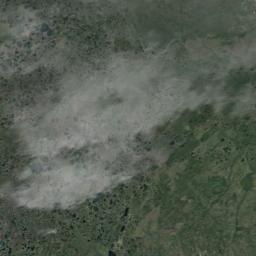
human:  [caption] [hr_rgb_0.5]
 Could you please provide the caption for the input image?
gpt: There is a little thin cloud above the brown farmland .

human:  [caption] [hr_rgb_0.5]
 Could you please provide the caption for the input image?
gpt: The white cloud is above green land .

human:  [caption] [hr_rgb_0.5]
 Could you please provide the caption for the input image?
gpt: White clouds on green earth .

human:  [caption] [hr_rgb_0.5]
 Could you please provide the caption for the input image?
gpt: The stratus clouds are located above the land covered by some vegetation and many small lakes are on the land .

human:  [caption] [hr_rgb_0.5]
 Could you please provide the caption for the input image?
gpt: A few slices of clouds over a green land .